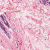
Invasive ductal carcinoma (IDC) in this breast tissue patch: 0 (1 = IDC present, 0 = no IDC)